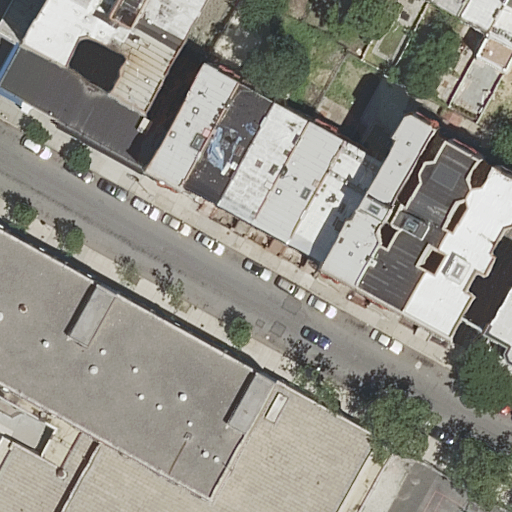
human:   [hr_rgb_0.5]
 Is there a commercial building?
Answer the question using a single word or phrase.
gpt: no

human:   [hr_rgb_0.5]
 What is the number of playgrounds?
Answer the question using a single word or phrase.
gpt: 2

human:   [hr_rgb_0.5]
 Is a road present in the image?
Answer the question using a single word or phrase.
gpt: yes

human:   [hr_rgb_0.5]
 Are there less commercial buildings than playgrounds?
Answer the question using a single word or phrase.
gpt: yes

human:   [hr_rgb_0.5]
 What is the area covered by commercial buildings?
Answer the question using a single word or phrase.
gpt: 0m2

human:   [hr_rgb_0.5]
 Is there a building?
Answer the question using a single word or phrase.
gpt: yes

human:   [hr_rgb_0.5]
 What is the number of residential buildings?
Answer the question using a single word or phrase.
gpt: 16

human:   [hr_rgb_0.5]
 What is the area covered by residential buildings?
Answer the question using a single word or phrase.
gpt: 6433m2

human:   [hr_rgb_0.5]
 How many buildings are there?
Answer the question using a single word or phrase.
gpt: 16

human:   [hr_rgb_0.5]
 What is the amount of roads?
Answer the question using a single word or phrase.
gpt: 1

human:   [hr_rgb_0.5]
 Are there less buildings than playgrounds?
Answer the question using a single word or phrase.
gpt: no

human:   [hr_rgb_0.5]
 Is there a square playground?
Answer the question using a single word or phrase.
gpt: no

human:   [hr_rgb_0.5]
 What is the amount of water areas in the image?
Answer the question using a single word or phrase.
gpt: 0

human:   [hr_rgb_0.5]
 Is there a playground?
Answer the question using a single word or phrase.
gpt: yes

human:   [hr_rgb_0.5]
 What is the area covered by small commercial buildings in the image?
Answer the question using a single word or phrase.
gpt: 0m2

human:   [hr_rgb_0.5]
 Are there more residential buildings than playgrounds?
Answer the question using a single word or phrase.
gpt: yes

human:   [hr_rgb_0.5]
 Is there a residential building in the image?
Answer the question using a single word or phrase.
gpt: yes

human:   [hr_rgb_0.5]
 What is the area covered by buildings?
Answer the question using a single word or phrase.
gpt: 6433m2

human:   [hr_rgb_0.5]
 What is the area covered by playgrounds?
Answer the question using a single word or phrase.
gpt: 2045m2

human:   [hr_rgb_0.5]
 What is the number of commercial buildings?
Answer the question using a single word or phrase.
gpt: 0

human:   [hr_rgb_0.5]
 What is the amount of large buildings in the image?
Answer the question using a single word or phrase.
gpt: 1

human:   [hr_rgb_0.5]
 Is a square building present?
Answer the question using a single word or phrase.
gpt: no

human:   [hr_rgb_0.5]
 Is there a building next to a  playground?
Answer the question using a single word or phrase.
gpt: yes

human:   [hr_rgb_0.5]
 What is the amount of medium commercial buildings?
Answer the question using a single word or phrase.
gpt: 0

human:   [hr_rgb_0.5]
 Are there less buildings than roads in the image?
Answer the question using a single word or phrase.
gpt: no

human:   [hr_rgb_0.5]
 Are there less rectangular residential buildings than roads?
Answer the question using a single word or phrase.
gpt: no

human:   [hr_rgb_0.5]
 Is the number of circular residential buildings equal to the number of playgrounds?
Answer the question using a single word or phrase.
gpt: no

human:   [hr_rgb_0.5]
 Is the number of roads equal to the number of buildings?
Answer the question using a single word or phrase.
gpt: no

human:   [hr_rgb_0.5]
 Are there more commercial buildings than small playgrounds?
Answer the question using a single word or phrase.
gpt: no

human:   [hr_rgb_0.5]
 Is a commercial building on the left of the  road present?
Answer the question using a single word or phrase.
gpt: no

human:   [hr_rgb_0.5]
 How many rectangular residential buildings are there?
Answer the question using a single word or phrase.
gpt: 12

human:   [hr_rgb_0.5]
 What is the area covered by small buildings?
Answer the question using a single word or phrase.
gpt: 85m2

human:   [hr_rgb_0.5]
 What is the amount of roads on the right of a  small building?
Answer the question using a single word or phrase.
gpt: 1

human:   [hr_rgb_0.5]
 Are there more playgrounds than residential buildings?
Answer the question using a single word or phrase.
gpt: no

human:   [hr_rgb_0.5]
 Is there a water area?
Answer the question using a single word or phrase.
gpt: no

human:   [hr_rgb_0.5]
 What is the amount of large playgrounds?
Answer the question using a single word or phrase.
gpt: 2

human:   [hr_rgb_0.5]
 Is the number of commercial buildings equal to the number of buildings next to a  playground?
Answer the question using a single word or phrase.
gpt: no

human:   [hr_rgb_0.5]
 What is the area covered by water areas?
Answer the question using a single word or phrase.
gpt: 0m2

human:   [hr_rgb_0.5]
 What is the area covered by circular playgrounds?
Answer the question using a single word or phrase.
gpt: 0m2

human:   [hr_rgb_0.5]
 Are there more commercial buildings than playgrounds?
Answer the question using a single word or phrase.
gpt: no

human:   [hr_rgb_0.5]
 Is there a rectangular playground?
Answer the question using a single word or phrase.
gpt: yes

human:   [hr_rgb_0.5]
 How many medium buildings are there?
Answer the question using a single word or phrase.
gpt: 11

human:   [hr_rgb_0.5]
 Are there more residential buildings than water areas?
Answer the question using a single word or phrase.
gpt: yes

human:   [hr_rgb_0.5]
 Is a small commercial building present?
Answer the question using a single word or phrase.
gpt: no

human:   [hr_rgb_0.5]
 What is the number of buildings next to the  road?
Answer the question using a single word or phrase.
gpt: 16

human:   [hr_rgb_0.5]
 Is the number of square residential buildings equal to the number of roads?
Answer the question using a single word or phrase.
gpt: no

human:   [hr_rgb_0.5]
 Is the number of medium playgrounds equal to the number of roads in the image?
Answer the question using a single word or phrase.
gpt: no

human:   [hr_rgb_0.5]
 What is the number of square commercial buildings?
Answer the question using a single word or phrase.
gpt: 0

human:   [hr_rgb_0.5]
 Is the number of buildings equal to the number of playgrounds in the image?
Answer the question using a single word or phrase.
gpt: no

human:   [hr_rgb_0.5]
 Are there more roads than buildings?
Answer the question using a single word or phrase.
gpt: no

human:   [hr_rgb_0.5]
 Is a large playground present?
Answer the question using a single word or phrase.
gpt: yes

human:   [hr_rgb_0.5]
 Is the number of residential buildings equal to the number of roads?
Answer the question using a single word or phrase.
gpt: no

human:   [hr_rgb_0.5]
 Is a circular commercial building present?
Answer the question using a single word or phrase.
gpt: no

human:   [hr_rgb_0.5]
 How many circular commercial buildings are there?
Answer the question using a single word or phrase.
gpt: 0

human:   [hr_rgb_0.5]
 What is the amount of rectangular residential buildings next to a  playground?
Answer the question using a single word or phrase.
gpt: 12

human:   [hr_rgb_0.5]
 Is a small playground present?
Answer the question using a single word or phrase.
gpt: no

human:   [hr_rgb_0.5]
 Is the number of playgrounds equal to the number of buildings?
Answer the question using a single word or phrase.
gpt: no

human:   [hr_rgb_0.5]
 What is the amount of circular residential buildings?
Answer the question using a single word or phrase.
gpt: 0

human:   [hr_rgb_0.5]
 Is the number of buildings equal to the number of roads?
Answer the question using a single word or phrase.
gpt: no

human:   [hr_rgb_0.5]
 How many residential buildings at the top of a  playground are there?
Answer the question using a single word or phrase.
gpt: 15

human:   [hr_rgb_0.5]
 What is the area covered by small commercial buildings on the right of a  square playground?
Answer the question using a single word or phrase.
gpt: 0m2

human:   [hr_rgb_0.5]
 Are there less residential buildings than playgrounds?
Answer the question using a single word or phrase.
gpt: no

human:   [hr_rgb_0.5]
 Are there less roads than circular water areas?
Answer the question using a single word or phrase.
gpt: no

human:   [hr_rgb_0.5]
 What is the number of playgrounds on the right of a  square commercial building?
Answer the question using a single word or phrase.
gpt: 0